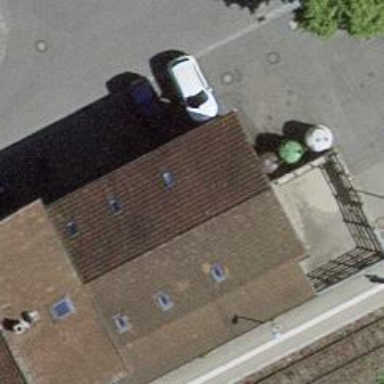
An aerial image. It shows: Pub.